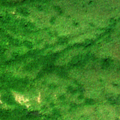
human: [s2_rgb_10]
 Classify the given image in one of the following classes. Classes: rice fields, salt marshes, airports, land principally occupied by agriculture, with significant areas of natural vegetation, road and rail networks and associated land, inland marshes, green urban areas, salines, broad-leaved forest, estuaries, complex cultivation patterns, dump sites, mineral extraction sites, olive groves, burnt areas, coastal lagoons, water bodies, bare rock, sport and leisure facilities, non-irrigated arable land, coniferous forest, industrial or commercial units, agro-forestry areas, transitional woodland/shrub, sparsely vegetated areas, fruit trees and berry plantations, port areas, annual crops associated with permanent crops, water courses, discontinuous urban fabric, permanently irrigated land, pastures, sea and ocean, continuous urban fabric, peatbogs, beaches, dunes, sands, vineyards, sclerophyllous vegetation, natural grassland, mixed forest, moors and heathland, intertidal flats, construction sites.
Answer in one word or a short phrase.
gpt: broad-leaved forest